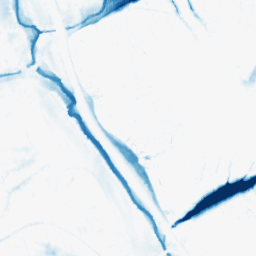
Category: morphological
Decomposition family: morphological_ellipse
Decomposition parameters: operation: closing
width: 30
height: 20
Upsampling method: bilinear
Upsampling parameters: scale: 8
Upsampling scale: 8